Question: I am working on a project that uses jQuery Ajax on the Front-End and PHP 5.5.15 and SQL Server 2014 on the back-end. I have installed drivers for PHP 5.5 to talk to SQL Server from <URL>.
Here is my Ajax call to execute PHP-code server side:
'''
$.ajax({type: 'post',
async: false,
url: 'pairrequestsfromdb.php',
data: {
toemail: toEmail
},
success: function (result) {
alert(result);
}
}
);
'''
This works fine from this perspective. Now, the PHP code connects to the SQL Server database and queries it for some information. In the case that the result of the PHP SQL Query contains exactly one row, I would like to return the contents of that row to JavaScript in whatever form possible so I can use it there. Here is the php code:
'''
$serverName = "WIN-LV4K7BSUPJO";
try
{
$conn = new PDO("sqlsrv:server=$serverName;Database=myDB", "myUser", "myPass");
$conn->setAttribute( PDO::ATTR_ERRMODE, PDO::ERRMODE_EXCEPTION );
$setDB = $conn->prepare("USE [myDB]");
$setDB->Execute();
$tsql = "SELECT [col1],[col2],[col3] FROM [dbo].[Table] WHERE col3 = ?";
$params = array($myParam);
$checkPairRequests = $conn->prepare($tsql);
$checkPairRequests->execute($params);
$pairrequests = $checkPairRequests->fetchAll(PDO::FETCH_ASSOC);
$requestCount = count($pairrequests);
if ($requestCount > 1)
{
die("BAD BAD BAD");
}
else if ($requestCount == 0)
{
echo "no requests, sign up as pre-request";
}
else if ($requestCount == 1)
{
// there is exactly one request in the database, all is ok, give ajax the entire row back
echo $pairrequests;
}
'''
Basically, I use 'prepare', 'execute' and 'fetchAll', in that order, to get a result. Now, my question is, how can I return this result, which seems to be stoed in an array, to JavaScript, in some usable form, such as Key-Value String pairs, or even just value string pairs?
At first I tried simply to
'''
echo $pairrequests;
'''
where '$pairrequests' is the result of the FetchAll Query. However, when I do that, I don't get the actual contents, i get this:

My next approach was to see if maybe the individual items in the array are strings, so I did this:
'''
$row = "";
foreach ($pairrequests as $column)
{
$row = $row . $column;
}
echo $row;
'''
However, this gives a similar error. So, does anyone have any insight on how I can get and pass the contents of the result row, be it in string form or whatever, back to JavaScript?
Thanks for any and all help,
best regards,
Chris
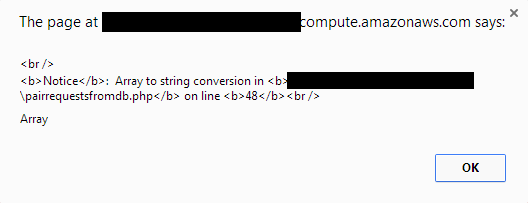
Answer: In PHP, use <URL> to encode your record.
'''
echo json_encode($pairrequests);
'''
In JS, set the 'dataType' of your '$.ajax()' call as '"json"' and the parameter of your 'success' callback will be a Javascript object containing the data from your record:
'''
success: function (records) {
alert(records[0].col1 + records[0].col2 + [...]);
}
'''